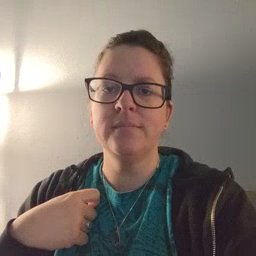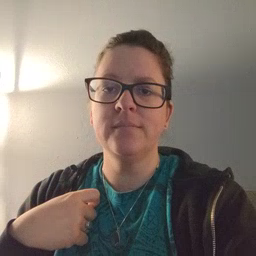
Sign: time